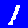
Digit: 1